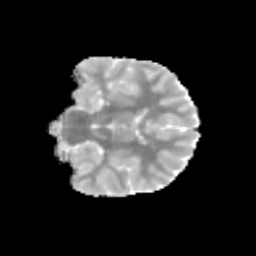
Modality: MD
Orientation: coronal
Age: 10
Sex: female
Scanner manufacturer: siemens
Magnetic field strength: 3 T
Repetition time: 3.8 s
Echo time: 0.07 s